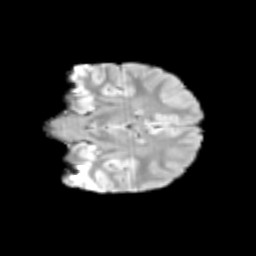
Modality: T2w
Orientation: coronal
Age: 11
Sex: female
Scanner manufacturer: siemens
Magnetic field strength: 3 T
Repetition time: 3.8 s
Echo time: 0.07 s